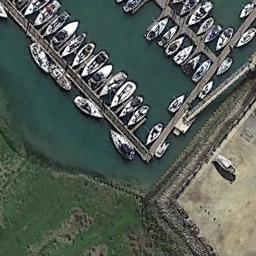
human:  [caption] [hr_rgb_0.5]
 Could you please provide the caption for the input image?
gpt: There are many ships in the harbor .

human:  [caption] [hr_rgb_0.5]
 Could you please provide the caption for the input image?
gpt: The harbor with some neatly docked boats is surrounded by a lawn and an open area .

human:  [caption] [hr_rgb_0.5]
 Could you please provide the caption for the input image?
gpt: The port has a different parking direction .

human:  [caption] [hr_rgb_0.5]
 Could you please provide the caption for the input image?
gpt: Some ships moored neatly on the sea next to the harbor surrounded by lawns .

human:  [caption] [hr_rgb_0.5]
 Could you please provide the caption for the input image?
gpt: There are many ships at the harbor beside a green land .